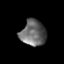
Tissue: prostate
Cell type: T cells
Senescence score: 0.7373
Nuclear area (px): 648
Mean DAPI intensity: 104.15